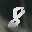
Label: 8